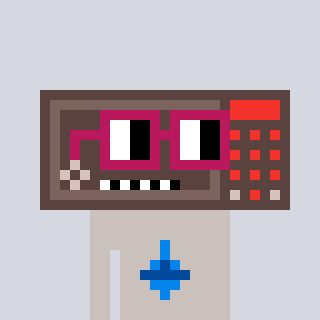
a pixel art character with square dark red glasses, a wallsafe-shaped head and a foggrey-colored body on a cool background